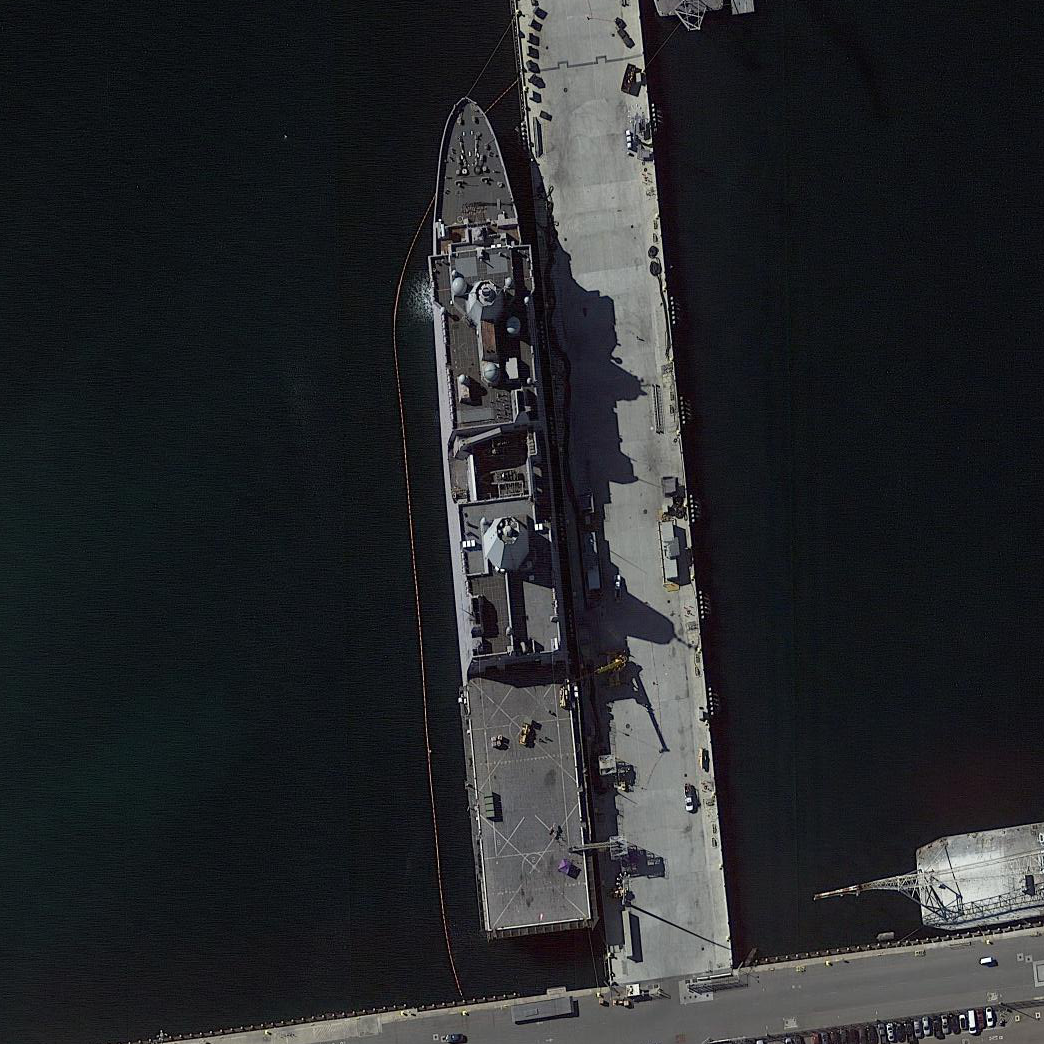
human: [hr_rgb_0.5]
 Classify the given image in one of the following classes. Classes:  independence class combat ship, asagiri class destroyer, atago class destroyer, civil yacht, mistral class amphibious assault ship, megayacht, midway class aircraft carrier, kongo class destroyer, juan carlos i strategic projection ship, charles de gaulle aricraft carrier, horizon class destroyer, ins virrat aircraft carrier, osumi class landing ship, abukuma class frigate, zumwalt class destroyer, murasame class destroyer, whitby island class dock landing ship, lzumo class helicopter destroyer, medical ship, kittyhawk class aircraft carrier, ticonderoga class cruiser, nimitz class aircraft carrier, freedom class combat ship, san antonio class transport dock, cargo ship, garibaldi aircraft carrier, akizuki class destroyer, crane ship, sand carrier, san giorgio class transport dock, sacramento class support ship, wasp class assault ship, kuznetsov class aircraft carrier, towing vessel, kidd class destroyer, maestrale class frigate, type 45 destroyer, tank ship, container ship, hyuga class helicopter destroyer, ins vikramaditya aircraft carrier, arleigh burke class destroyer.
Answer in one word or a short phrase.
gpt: San Antonio class transport dock